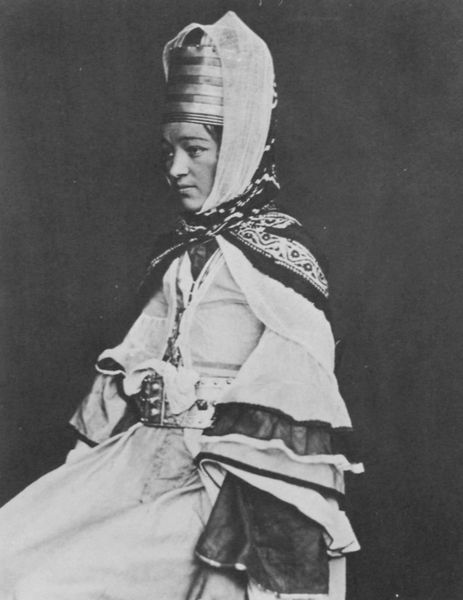
Titel: Adelige Georgierin aus Tiflis
Künstler: Russischer Photograph
Standort: Wien
Institution: Museum für Völkerkunde
Schlagwörter: hand, umhang, weiß, mädchen, sitzen, frau, grau, hut, kleid, mund, nase, profil, schwarz, stuhl, blick, dame, gürtel, tuch, muster, rock, jacke, wand, augen, bluse, gesicht, mensch, ärmel, bildnis, portrait, porträt, fransen, gold, mantel, pose, reich, sitzend, stickerei, stoff, tücher, saum, borte, krone, lippen, poträt, kopfbedeckung, taille, haltung, russland, bordüre, halstuch, knöpfe, abbild, foto, fotografie, photographie, ringe, schwarz-weiss, posieren, kopfputz, photo, tracht, halbporträt, schultertuch, binde, baumwolle, osten, tradition, russisch, photografie, franse, mantilla, händ, russischer fotograph, backenbinde, gebende, kopfaufsatz, masuren, russalnd, rückentuch, zarengeschlecht